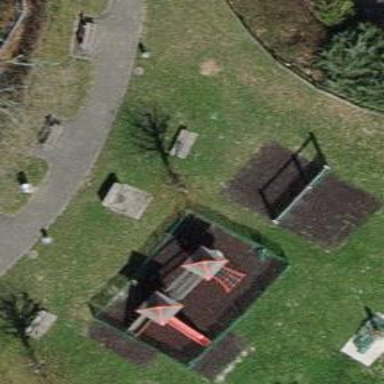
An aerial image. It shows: Playground area for leisure land.